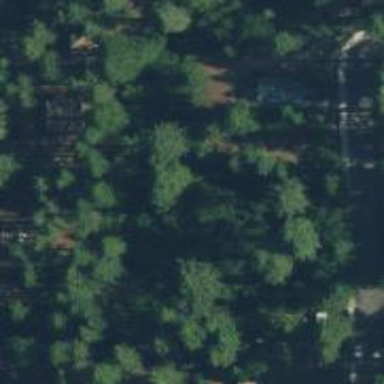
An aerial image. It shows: Mixed woodland area with variety of leaf types and cycles.